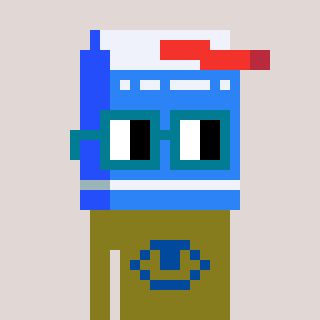
a pixel art character with square dark green glasses, a milk-shaped head and a gunk-colored body on a warm background